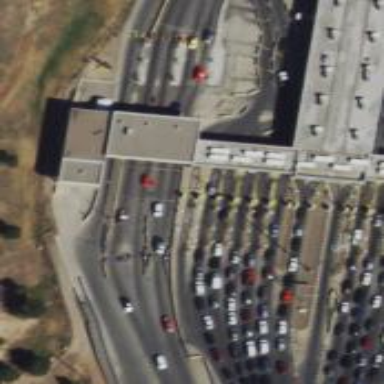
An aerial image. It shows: Border control barrier.